Question: Count the number of objects in the diagram.
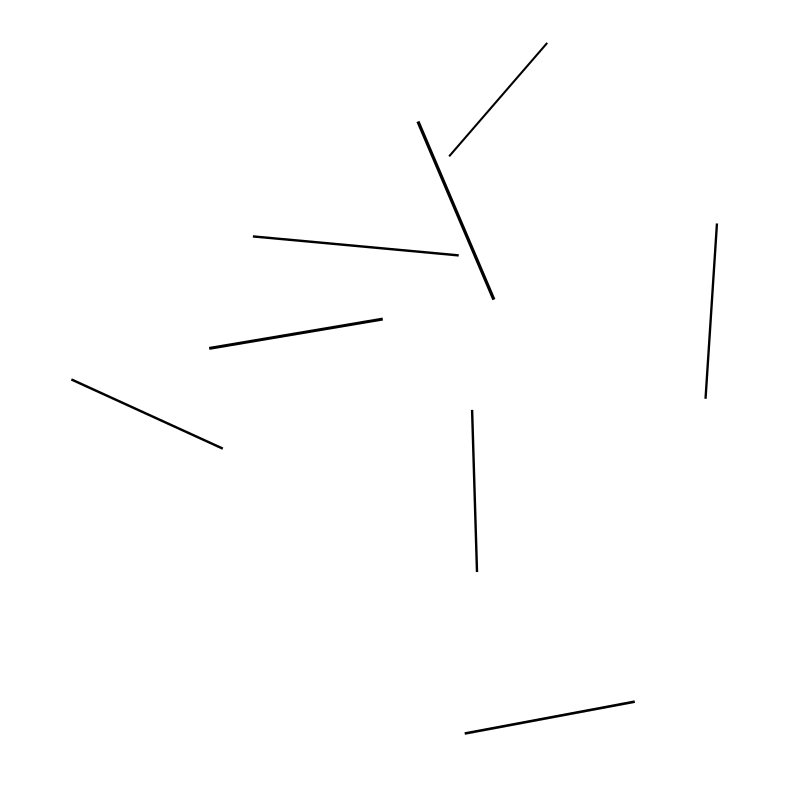
Answer: 8